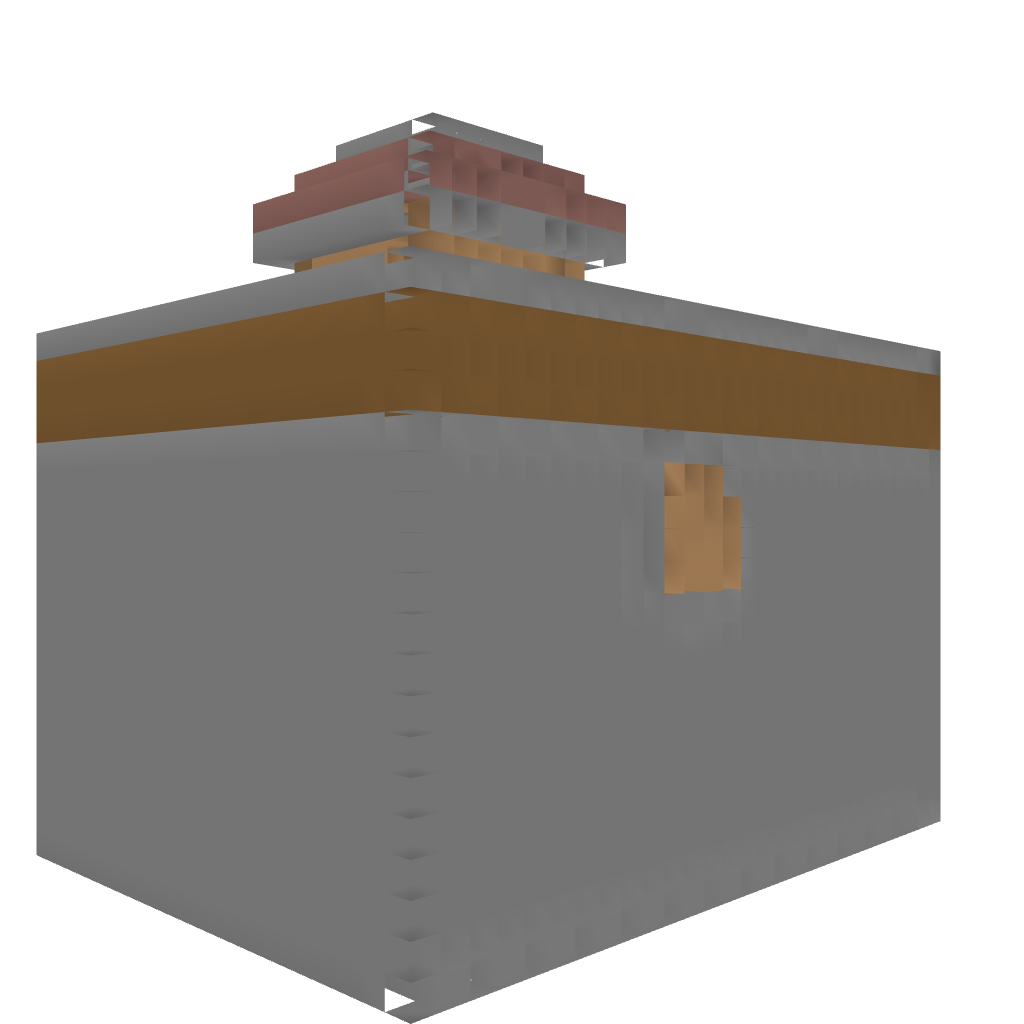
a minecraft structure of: Unknown (?) Traders Company HQ bad low quality